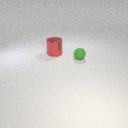
large red metal cylinder behind small green rubber sphere